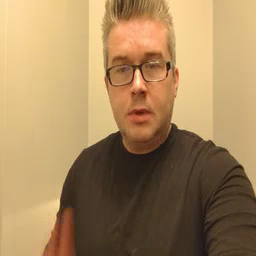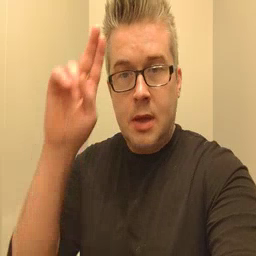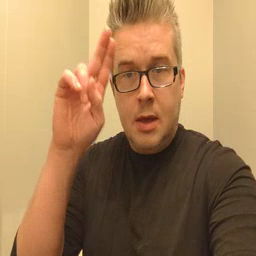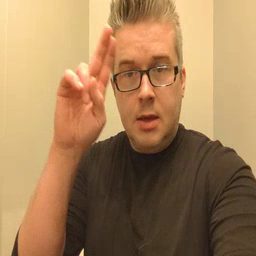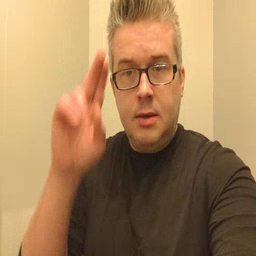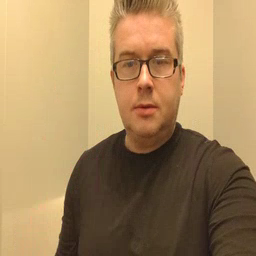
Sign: uncle